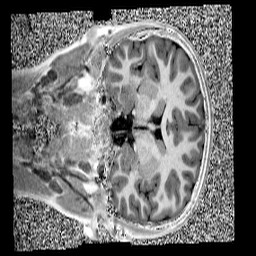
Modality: UNIT1
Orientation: coronal
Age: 12
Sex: male
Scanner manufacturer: siemens
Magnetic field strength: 3 T
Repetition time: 4 s
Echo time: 0.00299 s